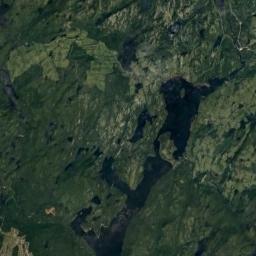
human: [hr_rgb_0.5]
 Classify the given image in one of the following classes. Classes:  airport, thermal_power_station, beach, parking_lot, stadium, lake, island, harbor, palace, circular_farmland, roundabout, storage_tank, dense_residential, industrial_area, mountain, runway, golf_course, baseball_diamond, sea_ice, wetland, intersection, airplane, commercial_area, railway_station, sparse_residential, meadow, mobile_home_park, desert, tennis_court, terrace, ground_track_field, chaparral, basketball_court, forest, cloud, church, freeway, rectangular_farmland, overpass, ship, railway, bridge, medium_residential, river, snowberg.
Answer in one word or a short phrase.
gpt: wetland